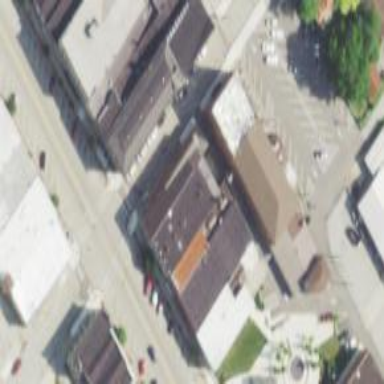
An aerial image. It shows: Commercial building.